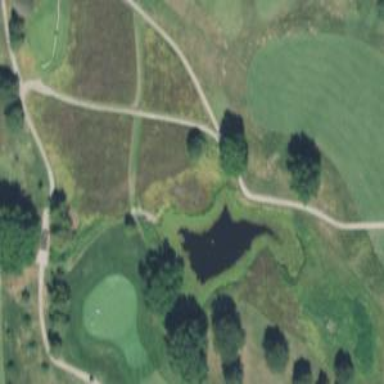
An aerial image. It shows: Water hazard on golf course.